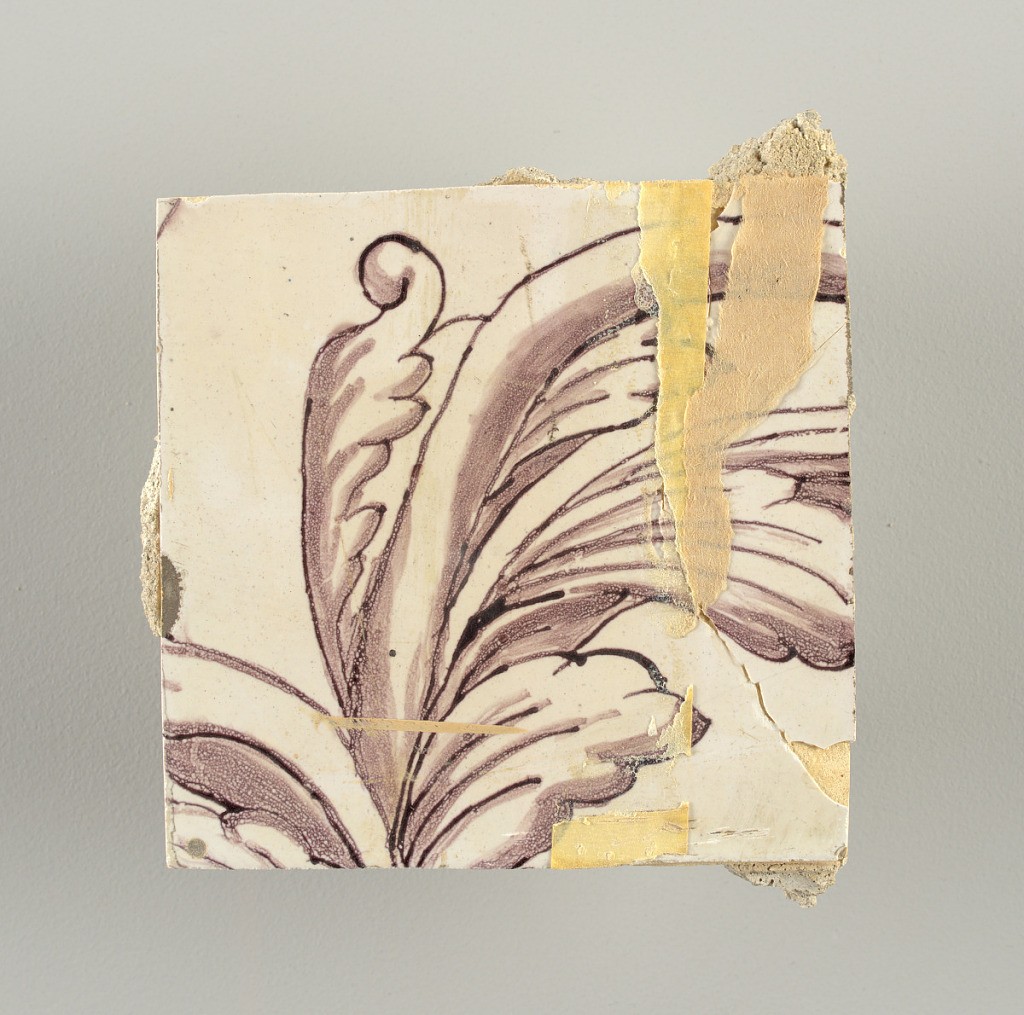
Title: Wall facing
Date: ca. 1725
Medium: tin-glazed earthenware, underglaze
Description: Two vertical rectangles, twenty-three tiles high.  A) Nine tiles wide at top; seven tiles wide at bottom.  B) Ten and one-half tiles wide.

Arabesque design of foliage.  A) with centered figure of Justice under a canopy.  B) with centered urn.